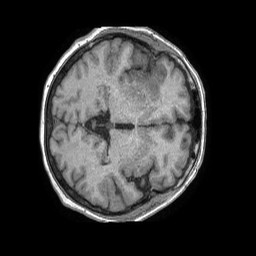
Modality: T1w
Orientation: axial
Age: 70
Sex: female
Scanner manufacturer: philips
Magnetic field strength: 1.5 T
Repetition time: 0.00781 s
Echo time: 0.003622 s